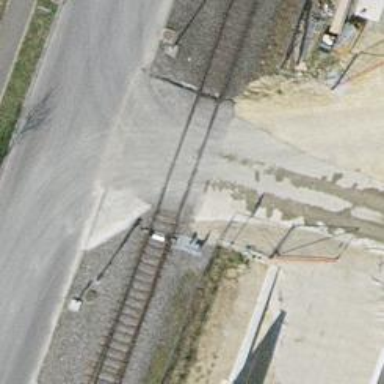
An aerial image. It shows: Railway level crossing.